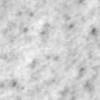
Label: no_change